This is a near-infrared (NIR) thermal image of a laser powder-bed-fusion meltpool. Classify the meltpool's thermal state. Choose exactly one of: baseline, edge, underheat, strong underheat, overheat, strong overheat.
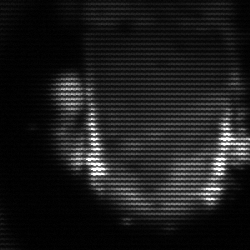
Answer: baseline